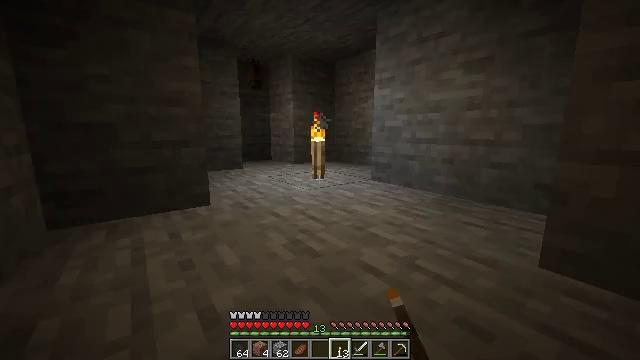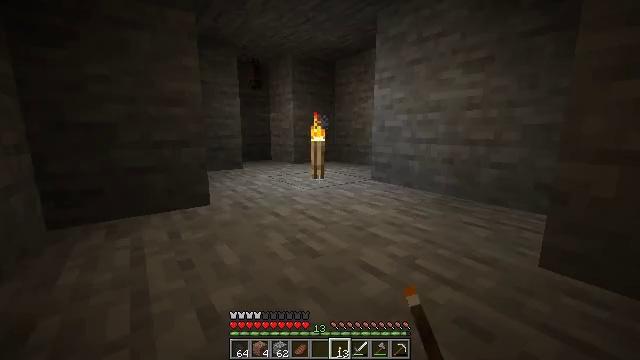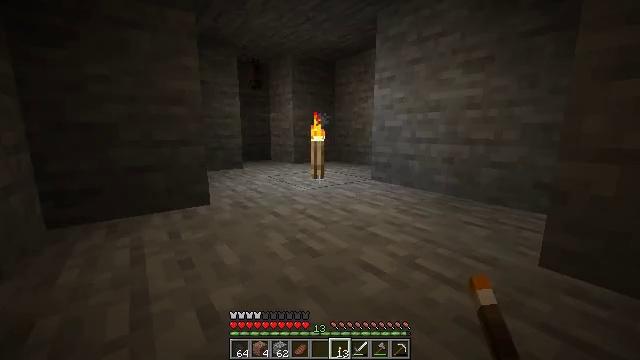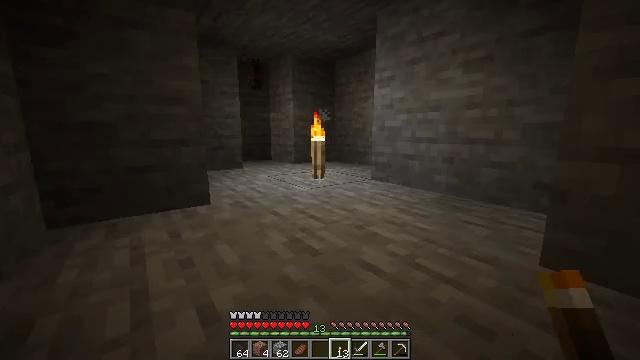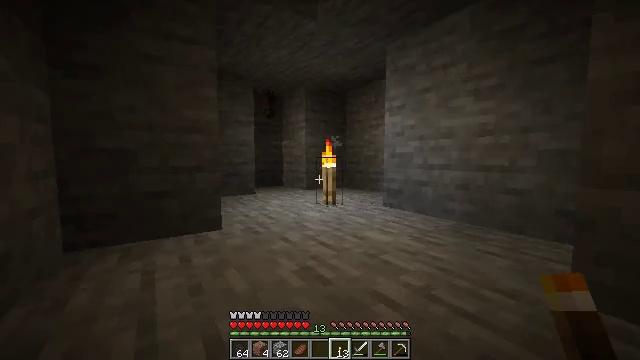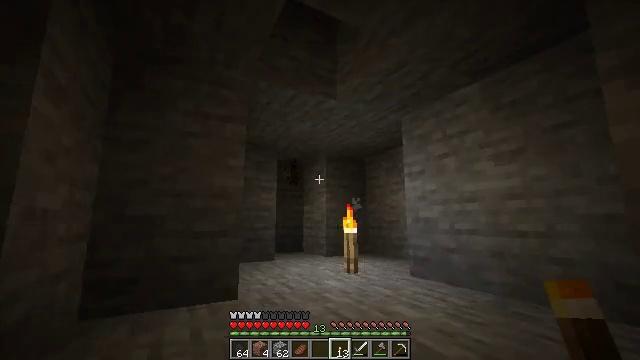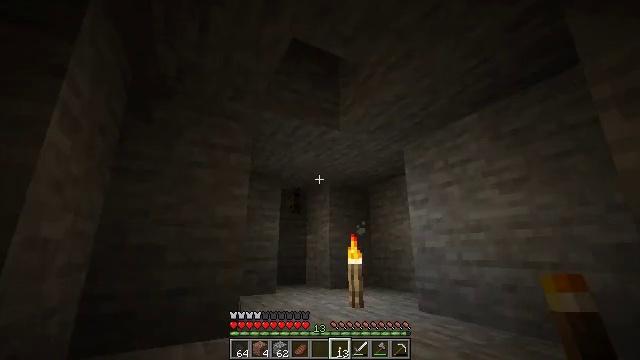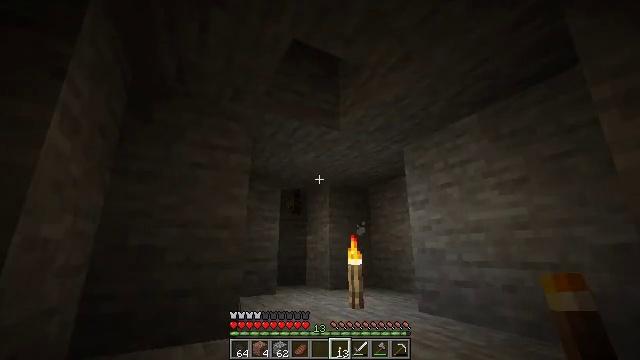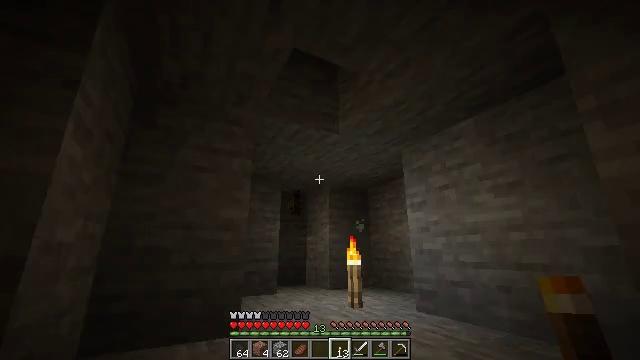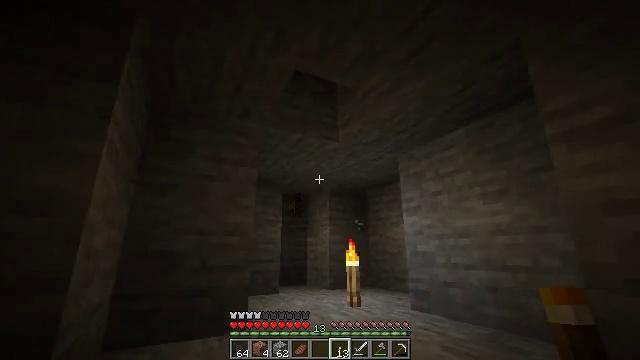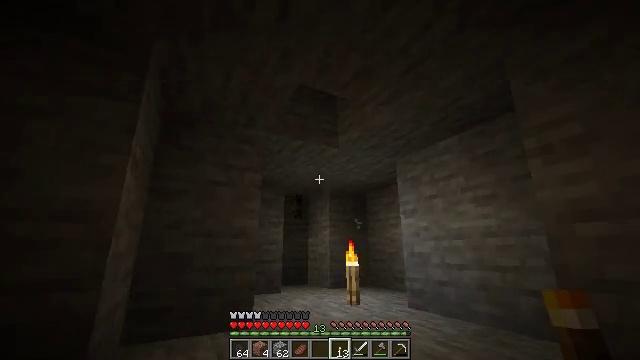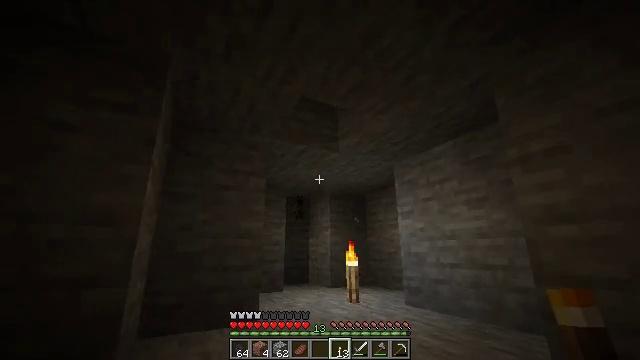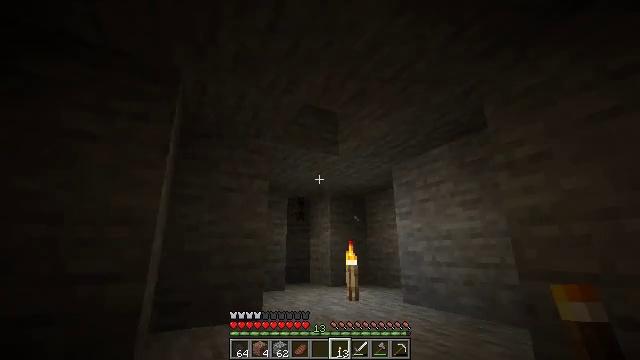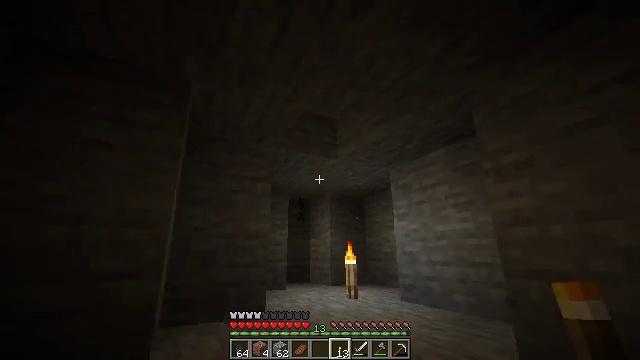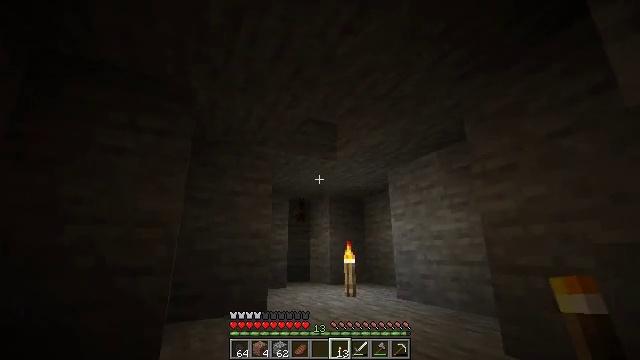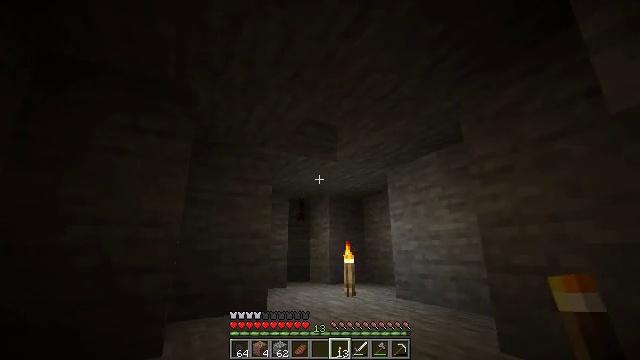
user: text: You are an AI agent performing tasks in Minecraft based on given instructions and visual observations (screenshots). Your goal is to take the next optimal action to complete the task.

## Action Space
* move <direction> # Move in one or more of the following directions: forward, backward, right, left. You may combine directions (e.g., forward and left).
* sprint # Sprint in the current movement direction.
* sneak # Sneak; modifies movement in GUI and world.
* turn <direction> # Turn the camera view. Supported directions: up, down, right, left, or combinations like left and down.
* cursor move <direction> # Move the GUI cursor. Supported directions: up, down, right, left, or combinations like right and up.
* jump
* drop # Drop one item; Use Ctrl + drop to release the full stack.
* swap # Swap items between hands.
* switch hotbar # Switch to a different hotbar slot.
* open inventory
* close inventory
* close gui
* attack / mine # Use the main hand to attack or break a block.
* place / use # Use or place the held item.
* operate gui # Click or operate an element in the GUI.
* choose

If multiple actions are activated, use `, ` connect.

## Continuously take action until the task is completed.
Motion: motion action
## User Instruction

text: Hunt bats in caves.
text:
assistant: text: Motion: no_op
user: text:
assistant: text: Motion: no_op
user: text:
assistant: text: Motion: no_op
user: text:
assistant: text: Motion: turn left and up
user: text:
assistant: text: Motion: turn left and up
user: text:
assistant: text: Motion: turn up
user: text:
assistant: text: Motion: no_op
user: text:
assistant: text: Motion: move back
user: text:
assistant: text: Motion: move back
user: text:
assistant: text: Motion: move back
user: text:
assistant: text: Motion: move back
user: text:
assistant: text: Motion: move back
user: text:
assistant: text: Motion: no_op
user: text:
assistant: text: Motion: no_op
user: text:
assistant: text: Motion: no_op
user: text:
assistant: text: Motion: no_op
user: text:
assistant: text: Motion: no_op
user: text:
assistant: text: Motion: move forward
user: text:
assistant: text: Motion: move forward
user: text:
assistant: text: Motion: move forward
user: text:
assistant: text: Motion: move forward, turn right
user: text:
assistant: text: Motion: move forward and move left
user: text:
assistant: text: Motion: move forward and move left, turn down, jump
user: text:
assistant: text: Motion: move forward and move left, jump
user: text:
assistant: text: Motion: move forward, turn down, jump
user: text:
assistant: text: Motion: move forward, turn down, jump
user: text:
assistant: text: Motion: move forward, turn down
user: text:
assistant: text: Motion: move forward, turn down
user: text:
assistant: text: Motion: move forward, turn down
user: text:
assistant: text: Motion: move forward and move right